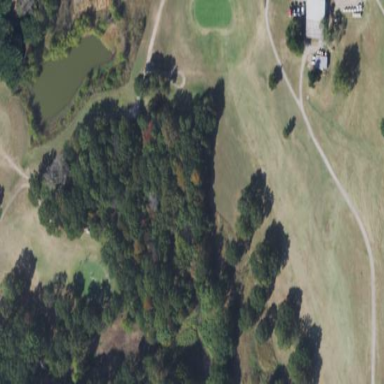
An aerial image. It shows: Grassy area designated as golf fairway.